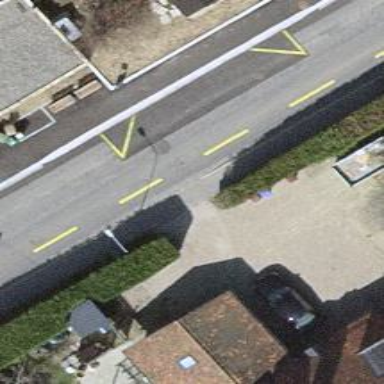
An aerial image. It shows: Unmarked crossing on asphalt footway.